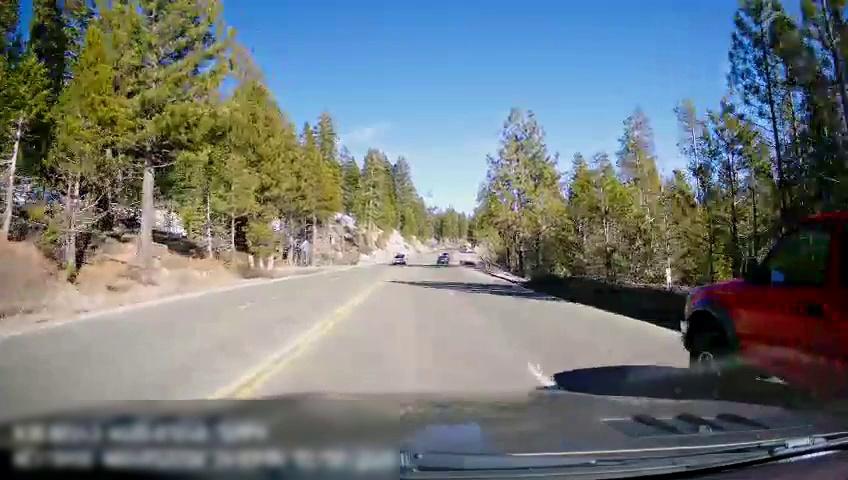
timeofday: Day
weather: Sunny
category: Drivable Space
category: Vehicles | SUV
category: Vehicles | Car
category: Vehicles | Truck
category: Lanes | Opposite Lane
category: Lanes | Opposite Lane
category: Lanes | Current Lane
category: Lanes | Current Lane